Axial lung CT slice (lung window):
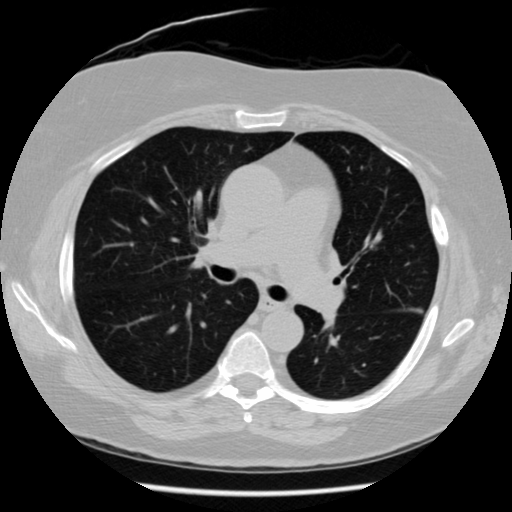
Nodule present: no